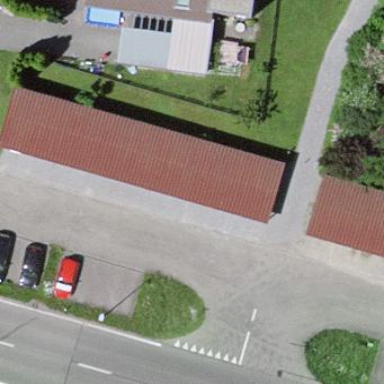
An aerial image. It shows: View of roof of building.